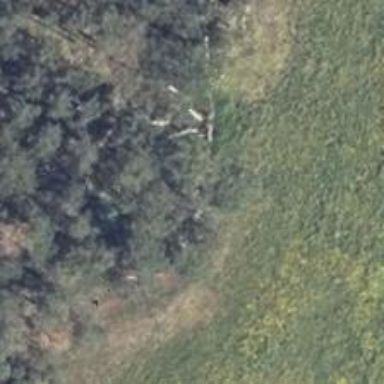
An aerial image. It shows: Hunting stand.